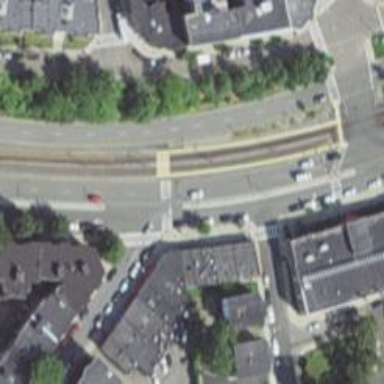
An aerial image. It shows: Railway crossing.